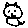
Label: cat